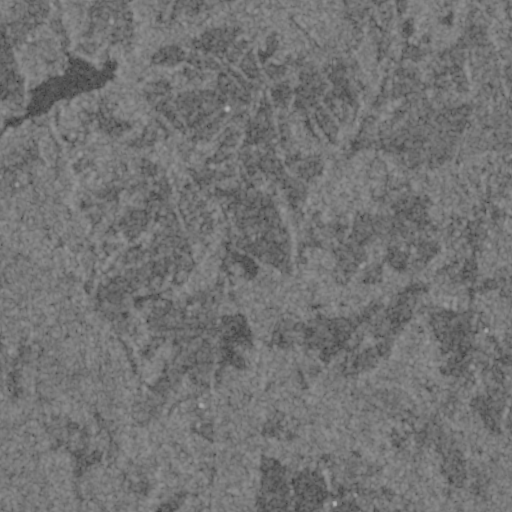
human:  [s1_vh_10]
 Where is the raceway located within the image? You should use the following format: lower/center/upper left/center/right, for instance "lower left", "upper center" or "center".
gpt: The raceway is located in the lower center of the image.
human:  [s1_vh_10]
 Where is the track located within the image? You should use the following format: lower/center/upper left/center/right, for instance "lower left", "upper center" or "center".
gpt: The track is located in the lower center of the image.
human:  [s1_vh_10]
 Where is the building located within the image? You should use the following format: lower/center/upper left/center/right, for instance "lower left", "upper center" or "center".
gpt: The building is located in the upper right of the image.
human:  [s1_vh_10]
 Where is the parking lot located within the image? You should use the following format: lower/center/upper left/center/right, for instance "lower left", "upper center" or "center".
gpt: There is no parking lot in the image.

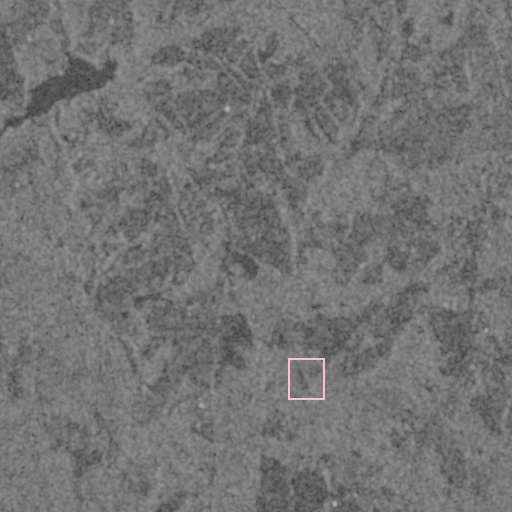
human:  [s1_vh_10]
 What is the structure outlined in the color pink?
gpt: The structure outlined in pink is a track.
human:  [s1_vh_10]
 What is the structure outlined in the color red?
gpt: There is no red outline.